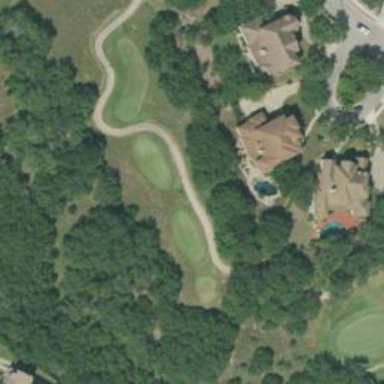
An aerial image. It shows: Path designated for golf carts.